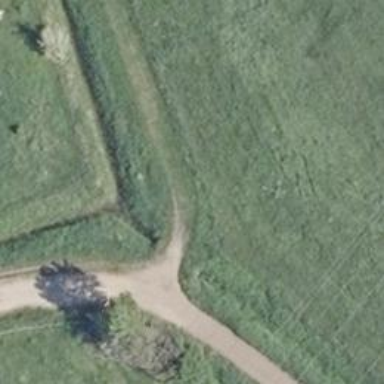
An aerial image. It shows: Grass track.